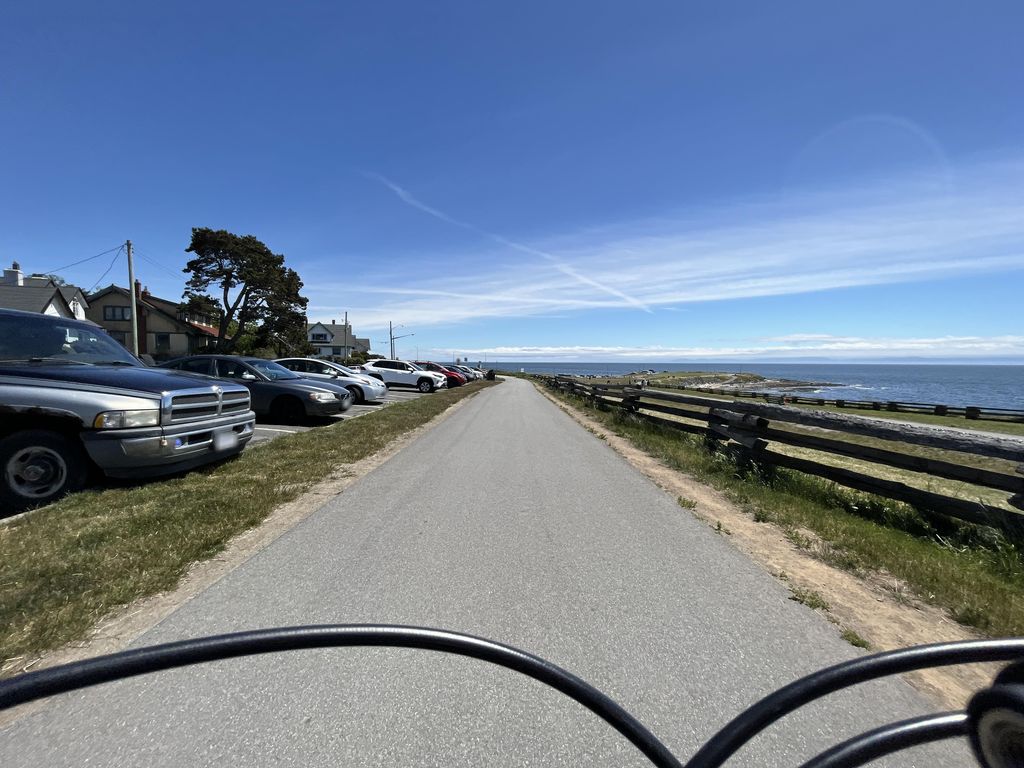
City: victoria